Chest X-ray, AP view. Patient: 48 years old, sex M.
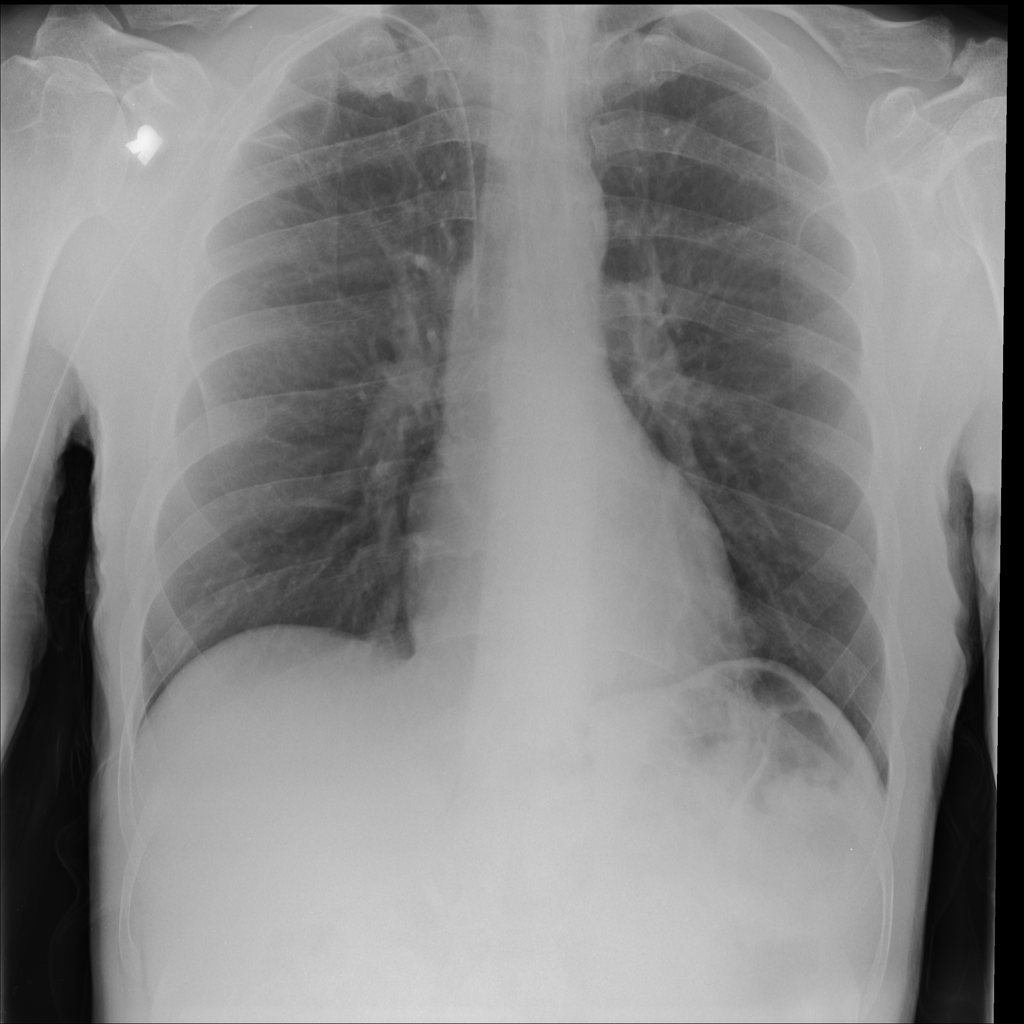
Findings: No Finding